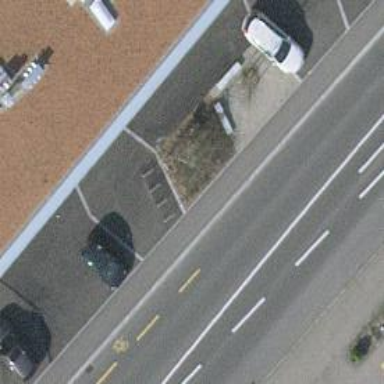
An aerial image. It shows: Bicycle parking area.